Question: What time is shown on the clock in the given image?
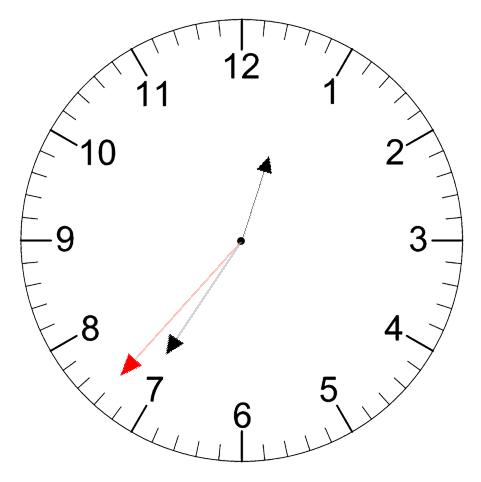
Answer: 12:35:37